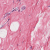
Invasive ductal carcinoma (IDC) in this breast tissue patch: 0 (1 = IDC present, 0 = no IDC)